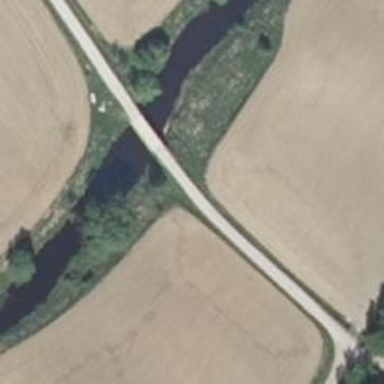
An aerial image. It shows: Unclassified road on bridge.